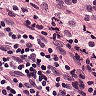
Metastatic tissue present: no